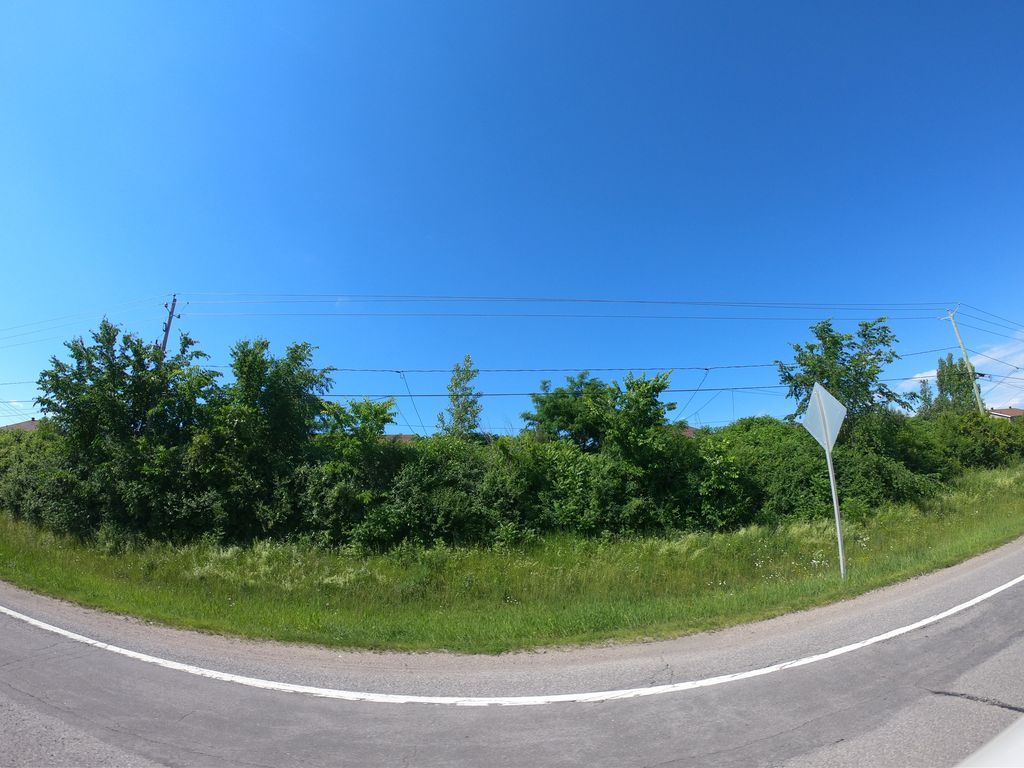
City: ottawa-gatineau